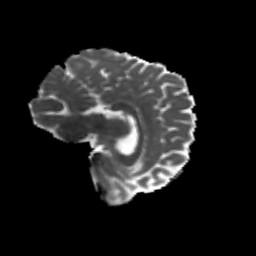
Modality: MD
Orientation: sagittal
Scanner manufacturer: siemens
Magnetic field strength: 3 T
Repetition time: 4.16 s
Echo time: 0.0806 s